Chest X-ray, PA view. Patient: 48 years old, sex F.
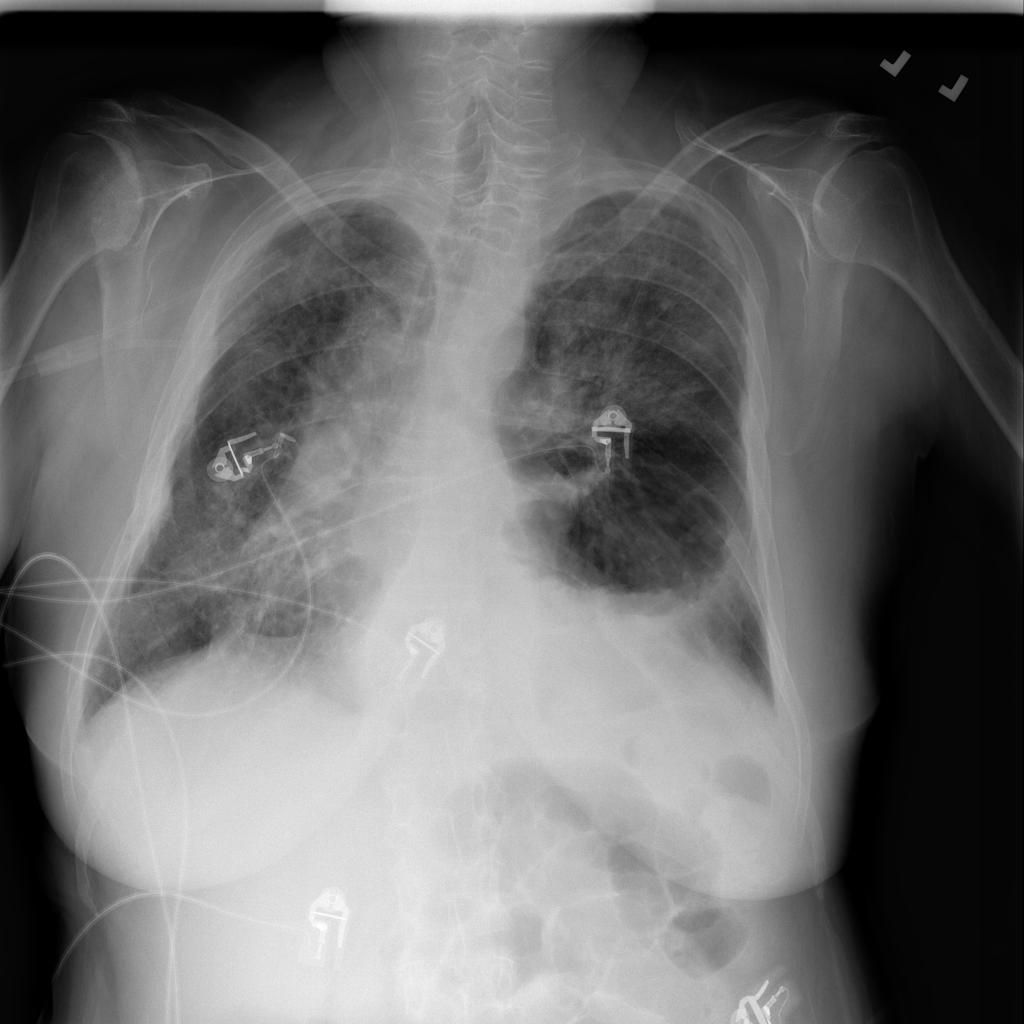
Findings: Infiltration